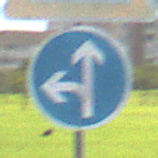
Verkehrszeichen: VorgeschriebeneFahrtrichtungGeradeausOderLinks
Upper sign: Arbeitsstelle
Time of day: MorningAfternoon
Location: Outdoor (Suburban)
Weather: PartlyCloudy
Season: NotSpecified
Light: Natural